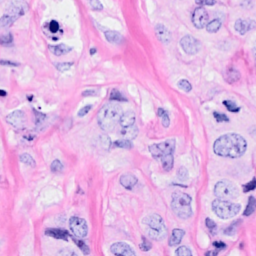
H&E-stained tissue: Breast